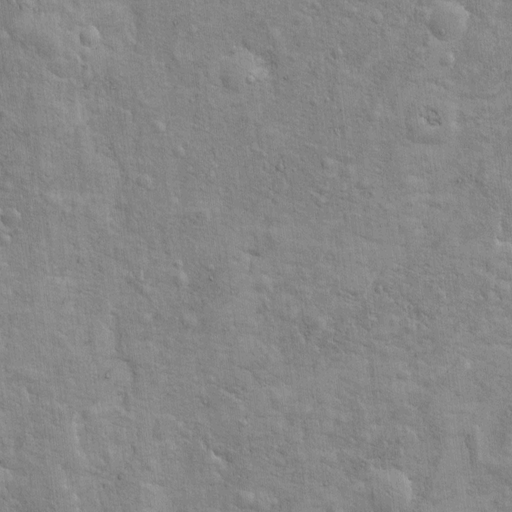
Classes present: Background